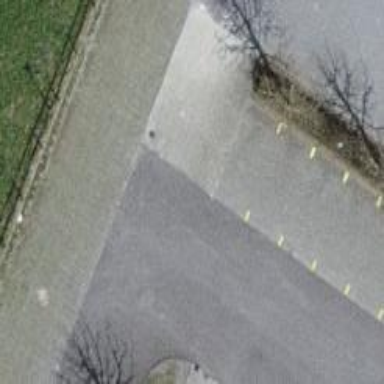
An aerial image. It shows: Road serving as parking aisle.